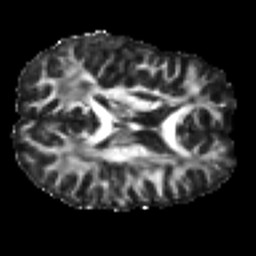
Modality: FA
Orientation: axial
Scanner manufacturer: siemens
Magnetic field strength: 3 T
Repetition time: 7.8 s
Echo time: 0.09 s